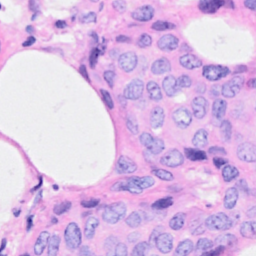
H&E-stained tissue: Breast